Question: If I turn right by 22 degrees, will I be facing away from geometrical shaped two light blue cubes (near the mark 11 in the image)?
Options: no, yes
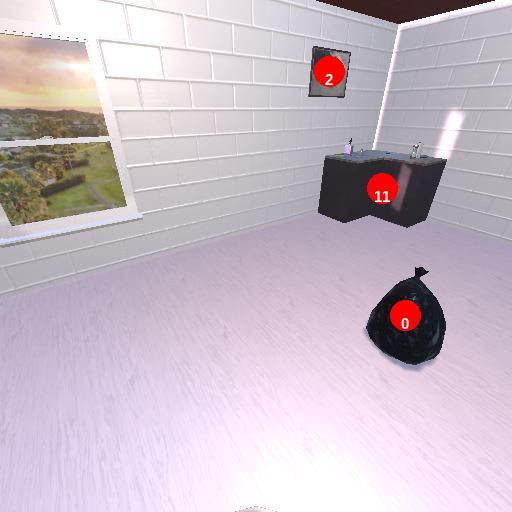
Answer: no